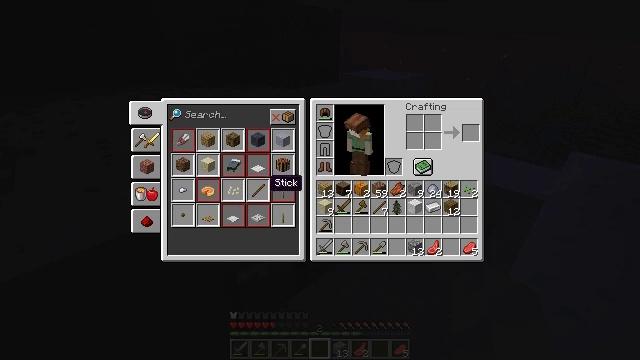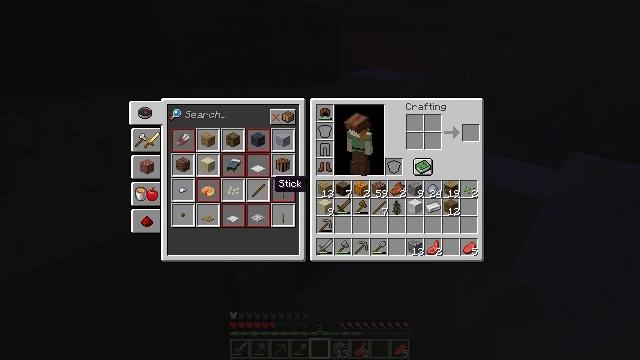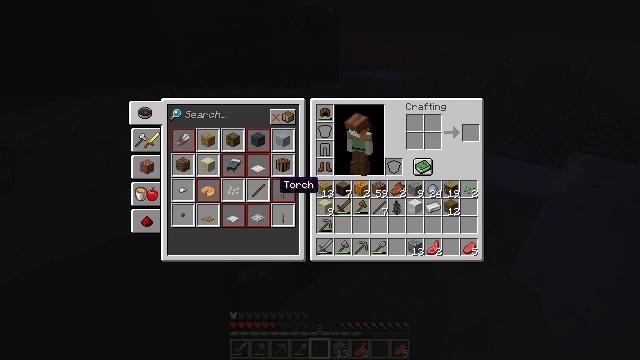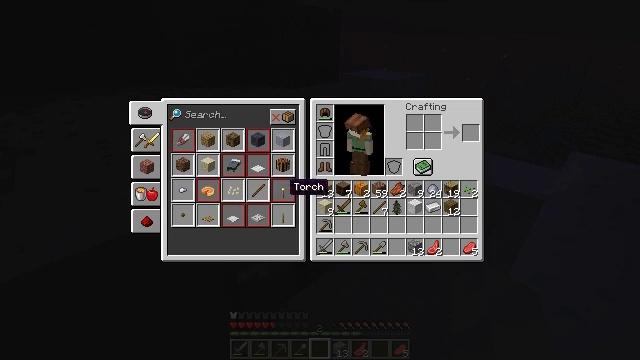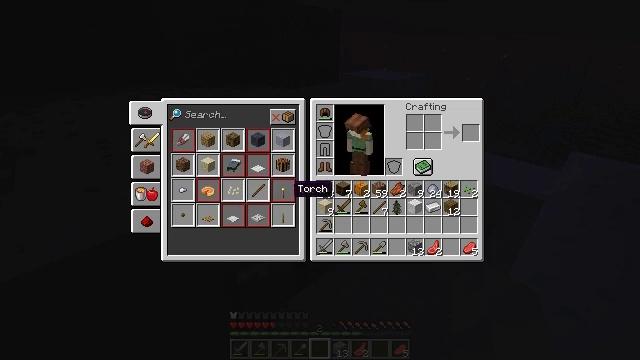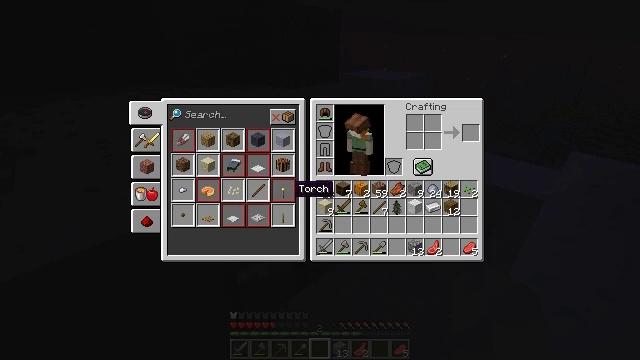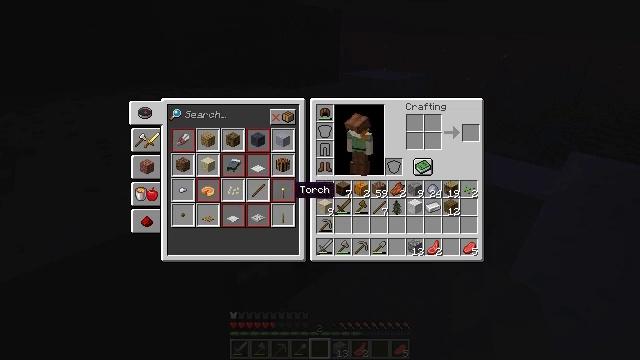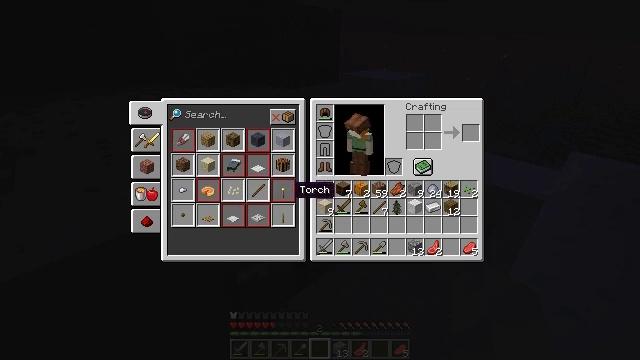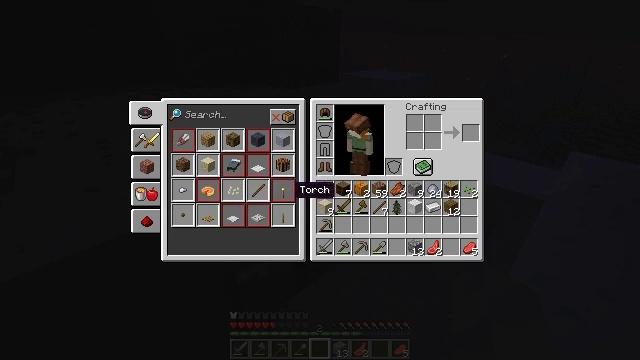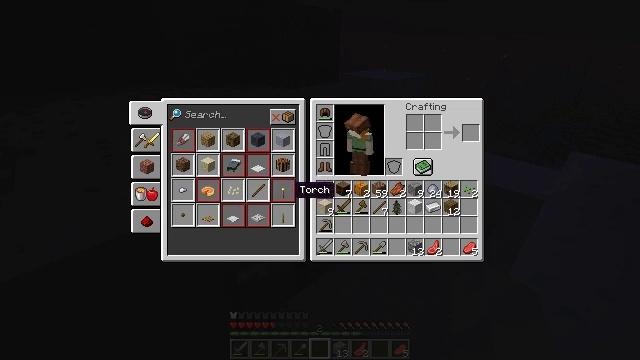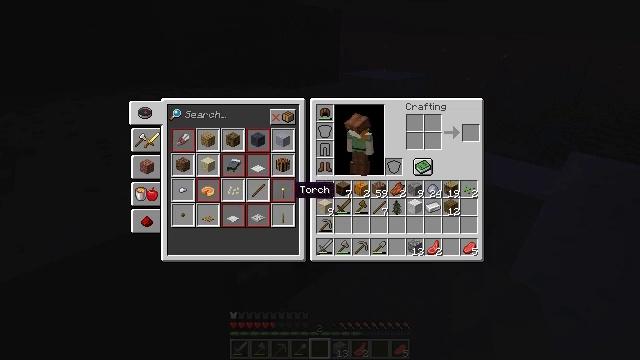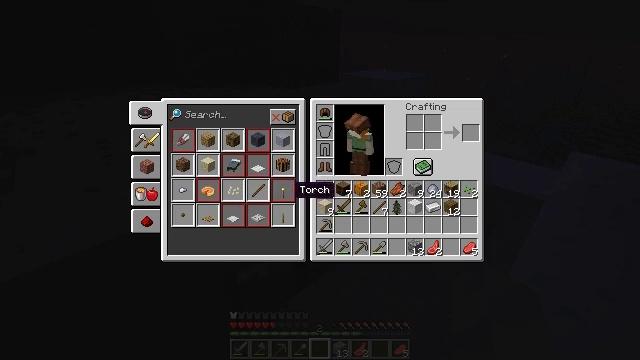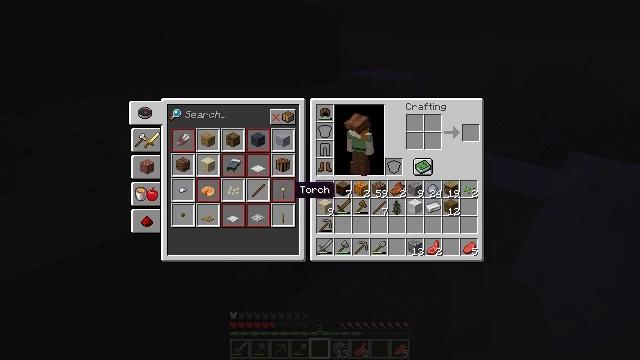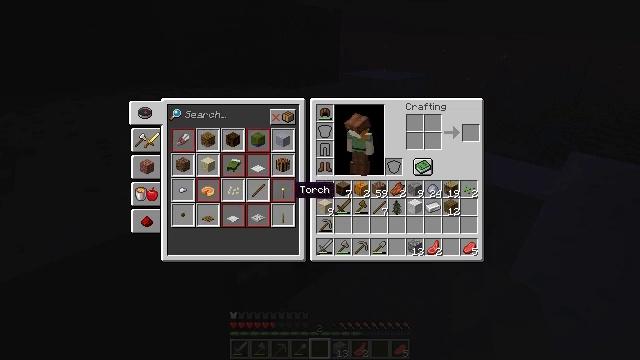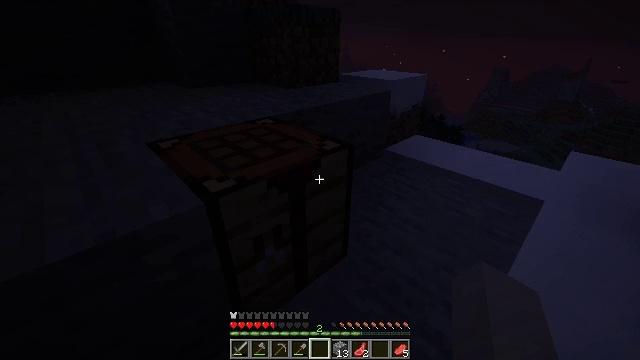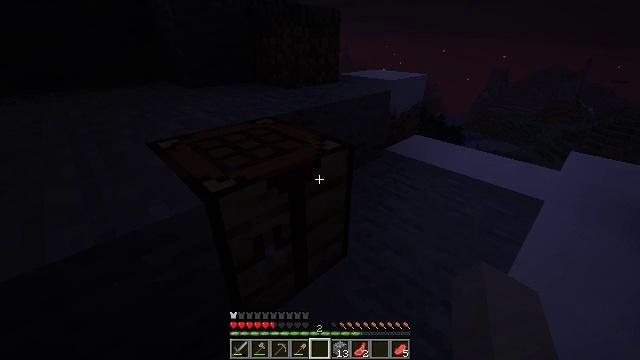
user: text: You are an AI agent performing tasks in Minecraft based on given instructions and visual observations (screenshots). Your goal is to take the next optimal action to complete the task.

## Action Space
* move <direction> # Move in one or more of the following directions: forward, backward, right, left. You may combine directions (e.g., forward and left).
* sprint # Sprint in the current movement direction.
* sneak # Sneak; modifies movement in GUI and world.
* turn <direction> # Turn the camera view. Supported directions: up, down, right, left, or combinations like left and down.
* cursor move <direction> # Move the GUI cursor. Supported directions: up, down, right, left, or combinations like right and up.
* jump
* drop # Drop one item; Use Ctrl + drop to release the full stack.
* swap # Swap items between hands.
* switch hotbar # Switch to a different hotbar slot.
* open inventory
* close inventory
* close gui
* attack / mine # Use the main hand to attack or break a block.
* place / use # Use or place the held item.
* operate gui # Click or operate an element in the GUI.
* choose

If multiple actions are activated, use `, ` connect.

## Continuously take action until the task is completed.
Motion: motion action
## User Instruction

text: Attack the crafting table to break it.
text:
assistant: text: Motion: no_op
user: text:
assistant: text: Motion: no_op
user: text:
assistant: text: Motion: cursor move right
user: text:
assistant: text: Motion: no_op
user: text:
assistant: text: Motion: no_op
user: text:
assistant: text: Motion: no_op
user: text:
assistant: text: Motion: no_op
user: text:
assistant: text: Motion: no_op
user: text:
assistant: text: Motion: no_op
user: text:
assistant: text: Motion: no_op
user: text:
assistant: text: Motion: no_op
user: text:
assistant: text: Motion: no_op
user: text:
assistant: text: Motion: no_op
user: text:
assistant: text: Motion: no_op
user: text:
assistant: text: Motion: no_op
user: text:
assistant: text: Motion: no_op
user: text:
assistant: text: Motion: no_op
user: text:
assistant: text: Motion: no_op
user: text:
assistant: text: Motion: no_op
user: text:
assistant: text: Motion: no_op
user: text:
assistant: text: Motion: turn left and down
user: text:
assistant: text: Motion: no_op
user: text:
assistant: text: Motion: no_op
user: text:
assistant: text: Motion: no_op
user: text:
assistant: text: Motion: no_op
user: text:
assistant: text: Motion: no_op
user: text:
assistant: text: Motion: no_op
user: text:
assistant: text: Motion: no_op
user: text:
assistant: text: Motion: no_op
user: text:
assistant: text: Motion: no_op